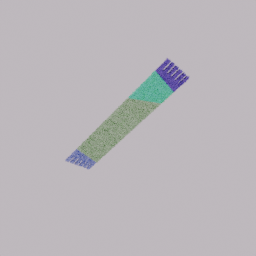
Label: people